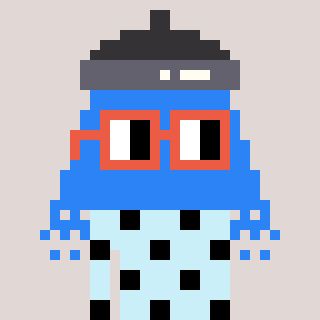
a pixel art character with square orange glasses, a shower-shaped head and a cold-colored body on a warm background